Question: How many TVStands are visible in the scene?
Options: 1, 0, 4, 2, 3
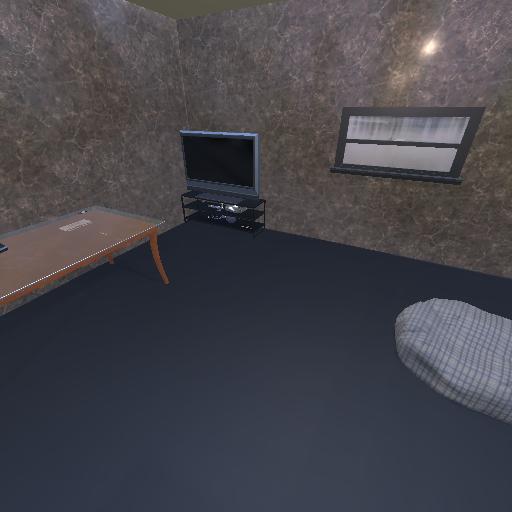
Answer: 1